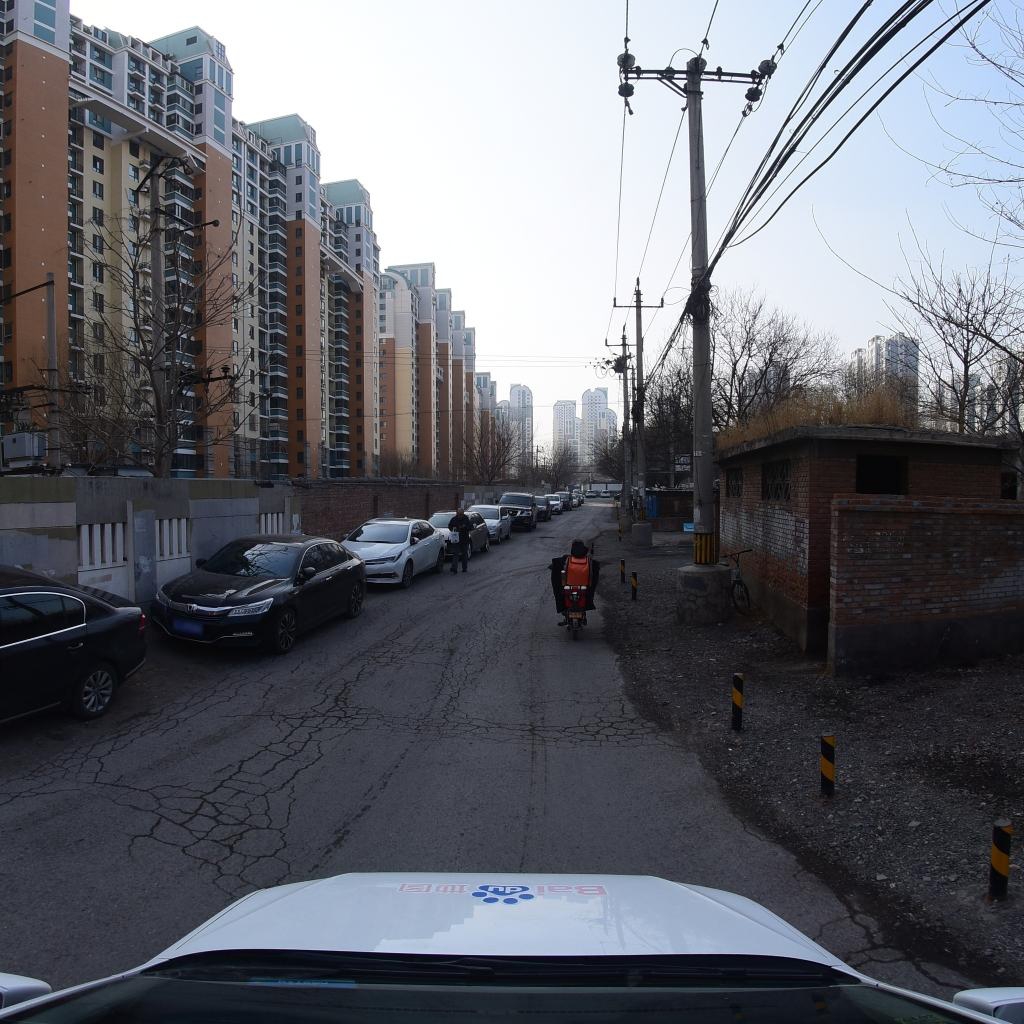
Region: Fengtai
Road damage annotations: alligator crack, alligator crack